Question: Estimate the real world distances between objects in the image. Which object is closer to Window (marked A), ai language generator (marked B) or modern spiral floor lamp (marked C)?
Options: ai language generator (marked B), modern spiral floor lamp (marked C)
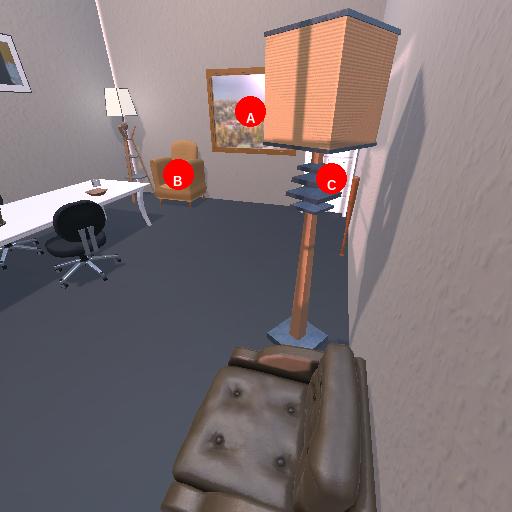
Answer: ai language generator (marked B)